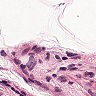
Metastatic tissue present: no